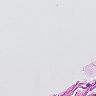
Metastatic tissue present: no